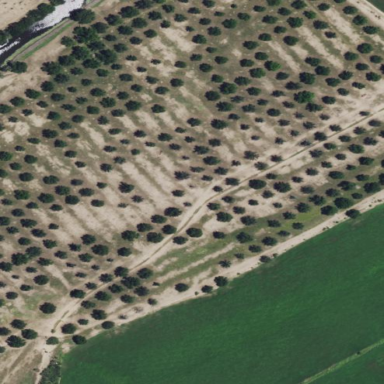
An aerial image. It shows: Orchard.